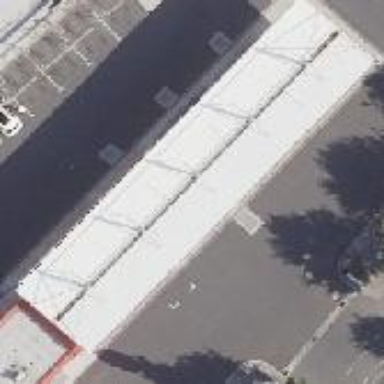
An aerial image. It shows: View of roof of building.